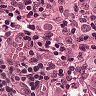
Metastatic tissue present: yes